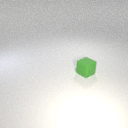
small green rubber cube